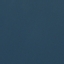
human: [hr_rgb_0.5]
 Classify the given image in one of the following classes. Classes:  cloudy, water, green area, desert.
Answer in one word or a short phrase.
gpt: water